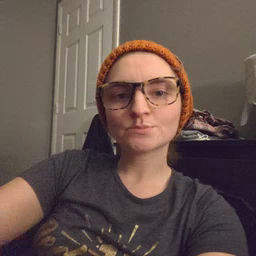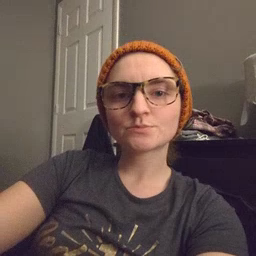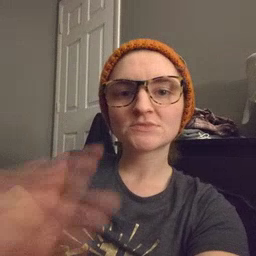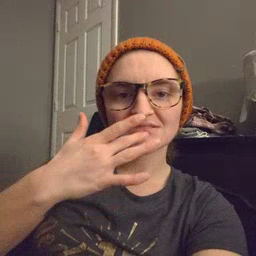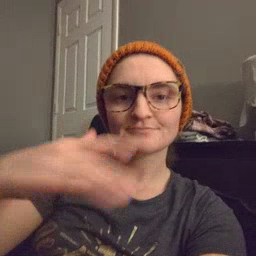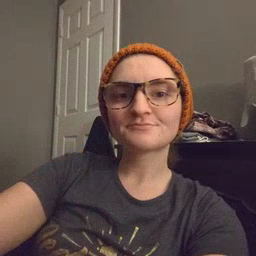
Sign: taste